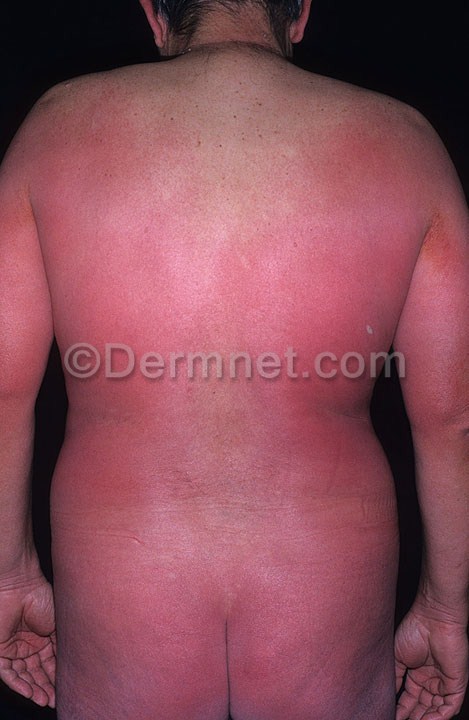
Disease: Exanthems and Drug Eruptions